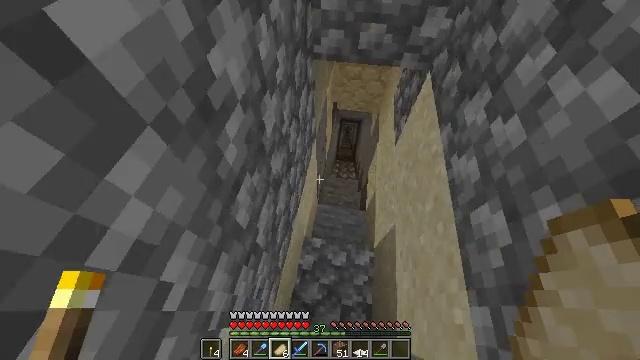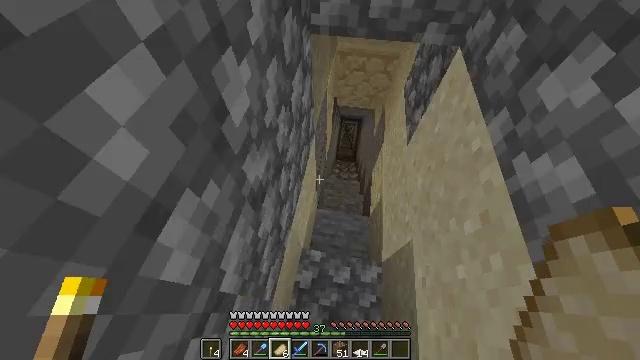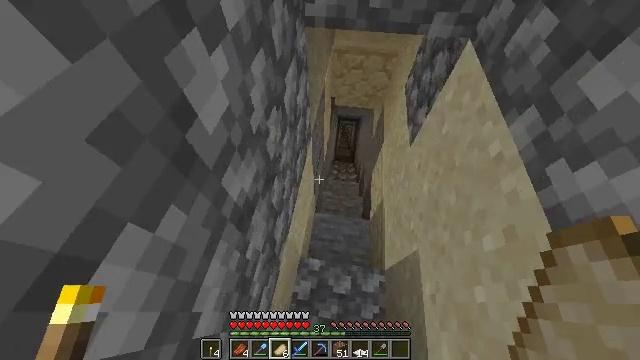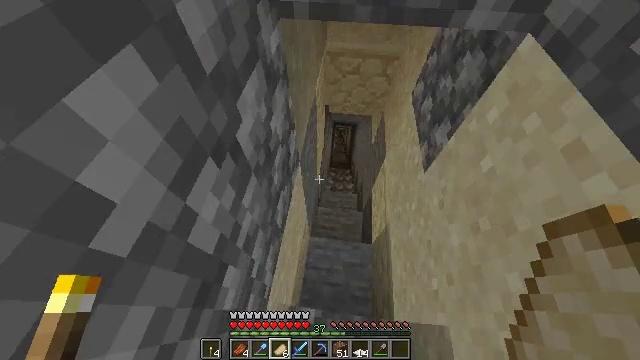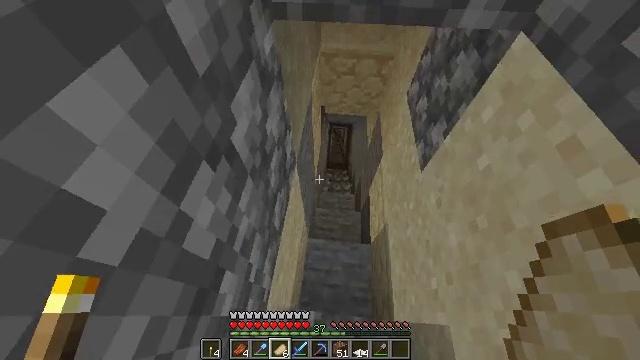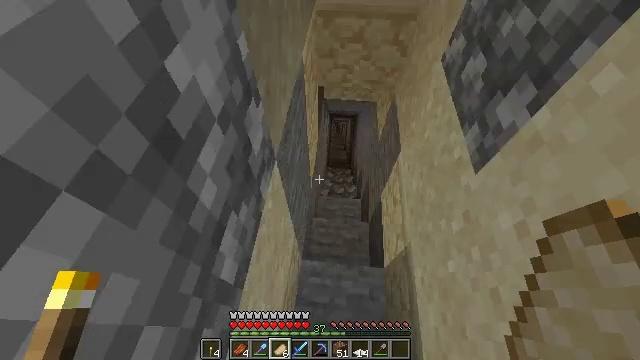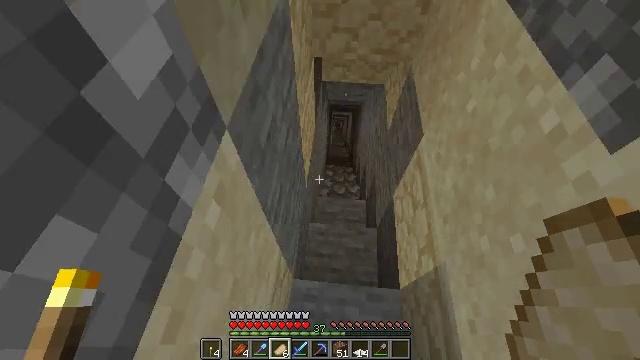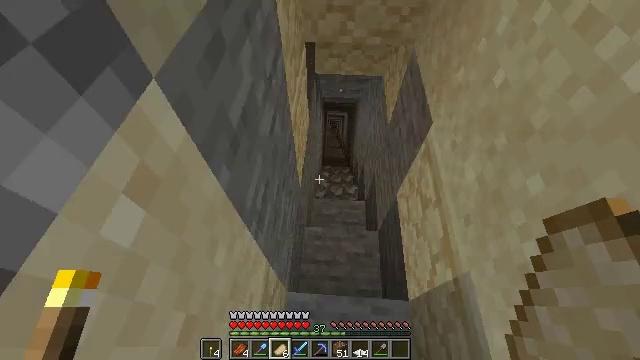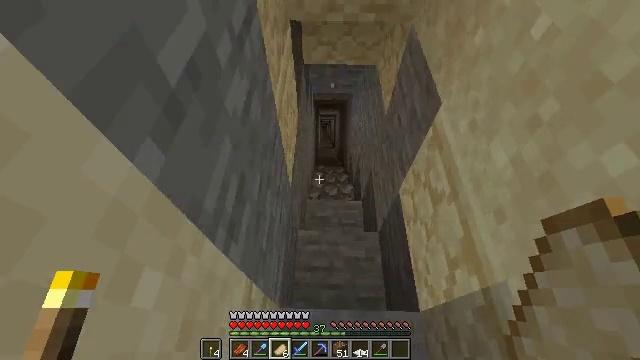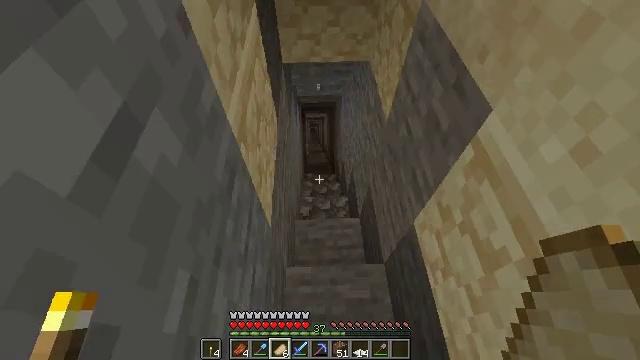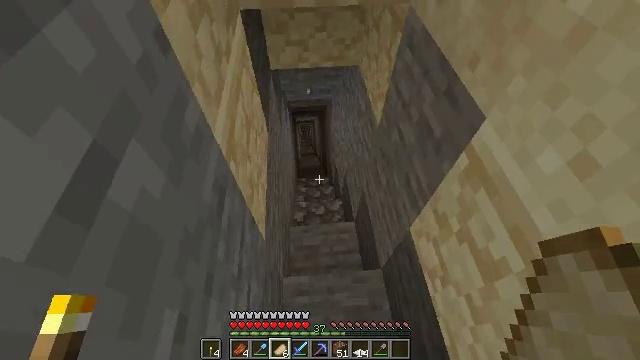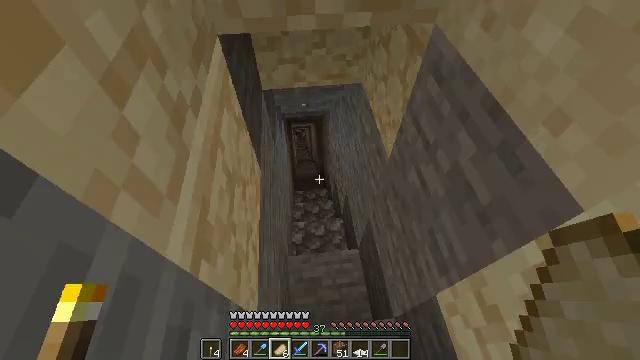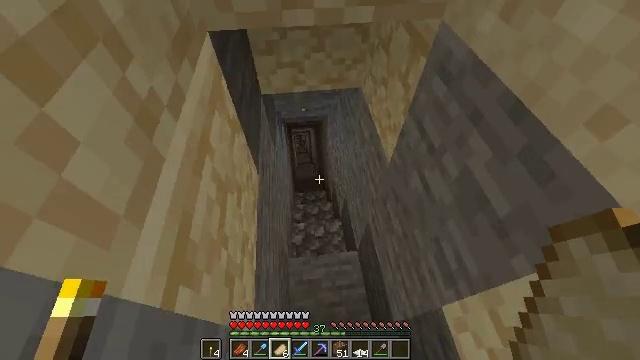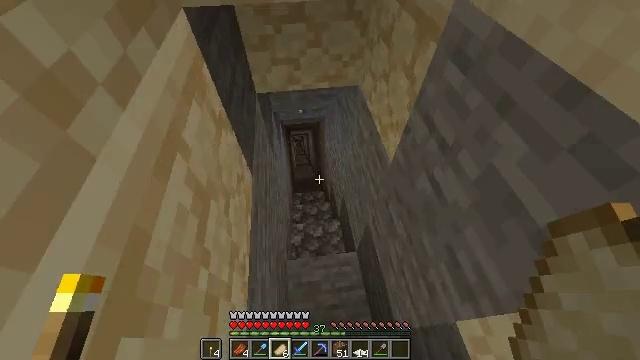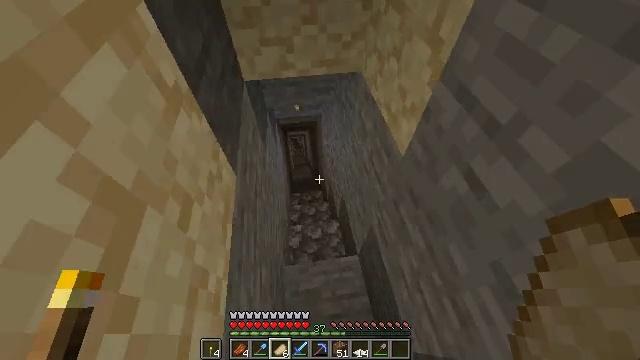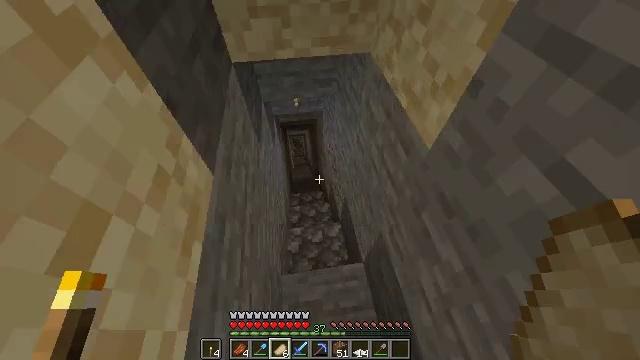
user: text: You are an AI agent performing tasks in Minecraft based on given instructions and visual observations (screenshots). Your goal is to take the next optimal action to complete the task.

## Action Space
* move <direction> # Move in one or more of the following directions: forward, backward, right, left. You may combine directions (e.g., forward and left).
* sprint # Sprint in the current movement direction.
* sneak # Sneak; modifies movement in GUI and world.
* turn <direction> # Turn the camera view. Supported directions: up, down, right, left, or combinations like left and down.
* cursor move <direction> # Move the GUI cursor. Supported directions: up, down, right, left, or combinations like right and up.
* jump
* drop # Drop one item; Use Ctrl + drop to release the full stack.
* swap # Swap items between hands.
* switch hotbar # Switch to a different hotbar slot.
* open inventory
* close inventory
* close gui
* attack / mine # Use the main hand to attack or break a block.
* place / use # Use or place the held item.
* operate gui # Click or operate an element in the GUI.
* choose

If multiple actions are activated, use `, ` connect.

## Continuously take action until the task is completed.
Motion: motion action
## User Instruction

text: Retrieve the smithing table you placed.
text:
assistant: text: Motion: move forward
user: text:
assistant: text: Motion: move forward
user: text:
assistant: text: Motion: move forward, turn right
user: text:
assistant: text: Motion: move forward, sprint, turn right
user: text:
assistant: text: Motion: move forward, sprint
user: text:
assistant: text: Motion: move forward, sprint
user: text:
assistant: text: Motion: move forward, turn right
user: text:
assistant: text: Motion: move forward, turn right
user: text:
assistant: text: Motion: move forward, turn right
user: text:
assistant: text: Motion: move forward, turn right
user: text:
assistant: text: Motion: move forward, sprint, turn right
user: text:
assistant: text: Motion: move forward, sprint
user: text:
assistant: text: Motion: move forward, sprint
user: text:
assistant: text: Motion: move forward, sprint, turn right
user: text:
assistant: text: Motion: move forward
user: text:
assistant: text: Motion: move forward
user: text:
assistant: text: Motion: move forward
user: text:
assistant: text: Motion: move forward, sprint
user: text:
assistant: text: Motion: move forward, sprint
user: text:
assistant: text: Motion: move forward, sprint
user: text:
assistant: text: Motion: move forward
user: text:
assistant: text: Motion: move forward, turn left
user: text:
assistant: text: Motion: move forward, turn left
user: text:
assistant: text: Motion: move forward, sprint, turn left
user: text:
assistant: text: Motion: move forward, sprint
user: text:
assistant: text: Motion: move forward, sprint
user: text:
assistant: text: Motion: move forward, sprint
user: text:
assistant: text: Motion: move forward
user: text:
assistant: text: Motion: move forward
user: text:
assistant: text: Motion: move forward